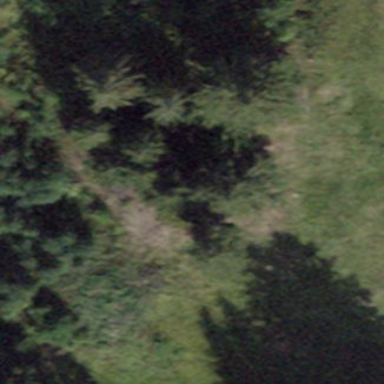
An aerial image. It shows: Forest area.